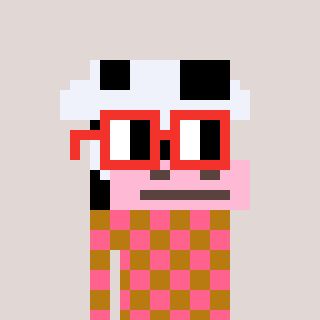
a pixel art character with square red glasses, a cow-shaped head and a gold-colored body on a warm background